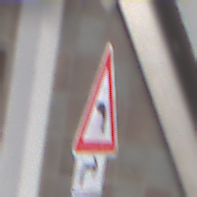
Verkehrszeichen: KurveLinks
Zusatzzeichen unten: RichtungsangabeDurchPfeile5
Umgebung: Roofed, Urban
Tageszeit: MorningAfternoon
Wetter: PartlyCloudy
Licht: Natural
Jahreszeit: NotSpecified
Kontrast: MediumContrast